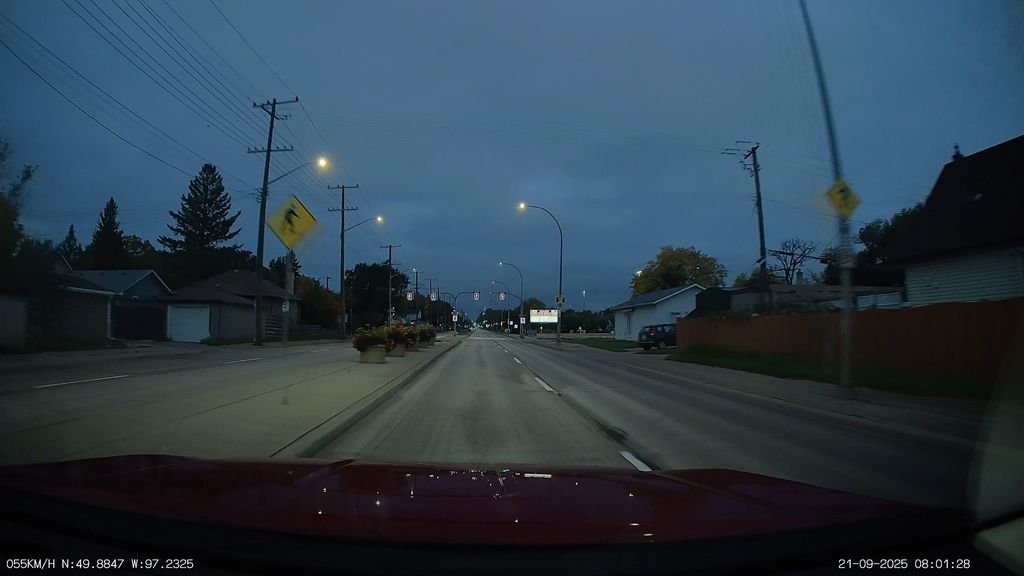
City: winnipeg